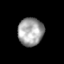
Tissue: lung
Cell type: Smooth muscle cells
Senescence score: 0.5574
Nuclear area (px): 697
Mean DAPI intensity: 161.666